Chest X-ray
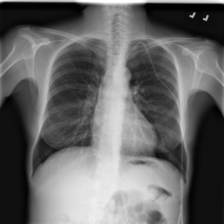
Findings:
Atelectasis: negative
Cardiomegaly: negative
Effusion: negative
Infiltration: negative
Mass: negative
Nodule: negative
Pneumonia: negative
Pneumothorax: negative
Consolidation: negative
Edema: negative
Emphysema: negative
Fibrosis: negative
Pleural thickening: negative
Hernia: negative